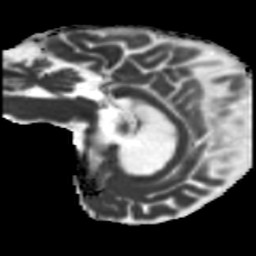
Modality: MD
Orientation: sagittal
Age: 75
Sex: male
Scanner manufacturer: siemens
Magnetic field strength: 3 T
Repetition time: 5.25 s
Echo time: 0.08 s